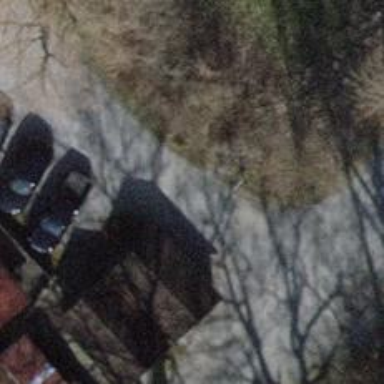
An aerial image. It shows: Lift gate barrier.